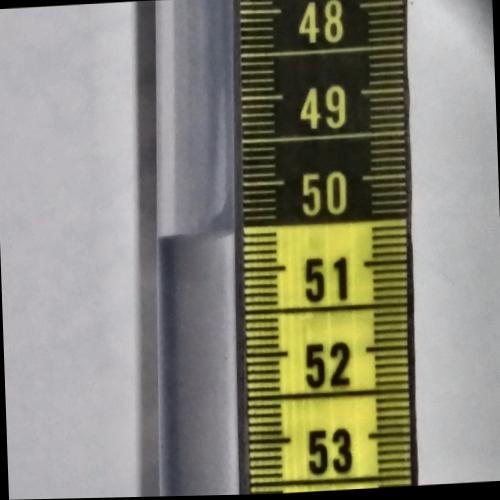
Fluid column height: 50.5 cm